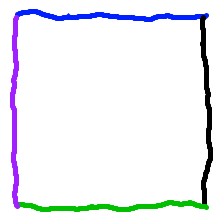
Shape: square